Question: I need to write a SQL Query for Advance search form shown as Image below.
I wrote this partial sql query but i cant make it work correctly as it also get syntax error if user select second check-box and leaves the first check-box.
'''
strSql = "SELECT ArticleID, ArticleTitle, ArticleDesc, ArticlePublishDate FROM art_Articles WHERE ";
strSql += "( ArticleVisible = 1 AND ArticleActive =1 AND LanguageID =" + LangID +" )";
strSql += " AND ";
strSql += " ( ";
if (cbArchiveTitle.Checked)
{ strSql += " ArticleTitle LIKE N'%" + search + "%' "; }
if (cbArchiveDesc.Checked)
{ strSql += " OR ArticleDesc LIKE N'%" + search + "%' "; }
if (cbArchiveSummary.Checked)
{ strSql += " OR ArticleBodyDesc LIKE N'%" + search + "%' "; }
strSql += ")";
'''

If i design my query something like this
'''
SELECT ArticleID, ArticleTitle, ArticleDesc, ArticlePublishDate FROM art_Articles WHERE
( ArticleVisible = 1 AND ArticleActive =1 AND LanguageID =1 ) AND
( ArticleTitle LIKE N'%Jobs%' OR ArticleDesc LIKE N'%%' )
'''
And pass null value to fields which are not selected then i got all the row selected.
I would appreciate any help in designing this query to work for the form as show in the image
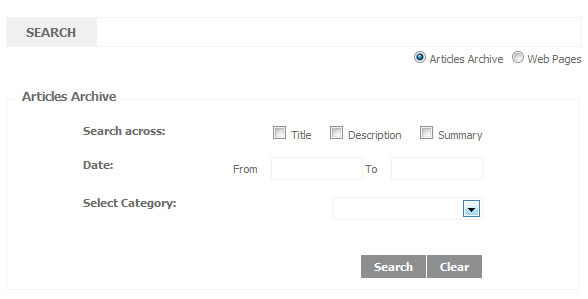
Answer: You can add little trick to you code to resolve the issue with not selected first check box:
'''
strSql = "SELECT ArticleID, ArticleTitle, ArticleDesc, ArticlePublishDate FROM
art_Articles WHERE ";
strSql += "( ArticleVisible = 1 AND ArticleActive =1 AND LanguageID =" + LangID +" )";
strSql += " AND ";
strSql += " ( 0 = 1 ";
if (cbArchiveTitle.Checked)
{ strSql += " OR ArticleTitle LIKE N'%" + search + "%' "; }
if (cbArchiveDesc.Checked)
{ strSql += " OR ArticleDesc LIKE N'%" + search + "%' "; }
if (cbArchiveSummary.Checked)
{ strSql += " OR ArticleBodyDesc LIKE N'%" + search + "%' "; }
strSql += ")";
'''
But in general it's not good approach to compose SQL statement in this way. You can consider to use either technologies like <URL>